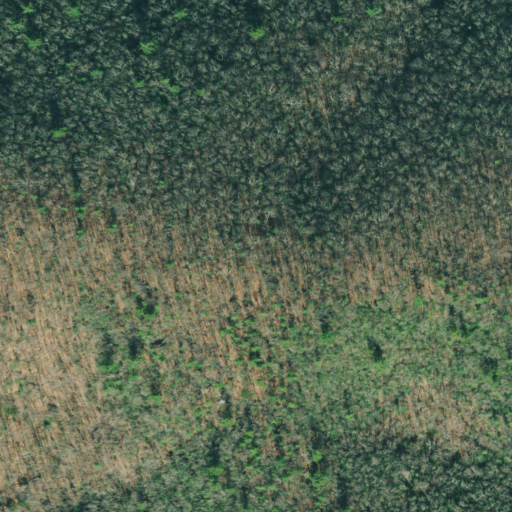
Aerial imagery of mountain in Georgia named Rattlesnake Knob containing deciduous forest and mixed forest